Field crop: maize
Growth stage: 2
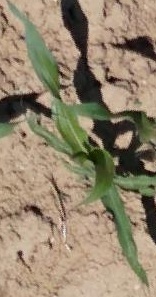
Species: maize